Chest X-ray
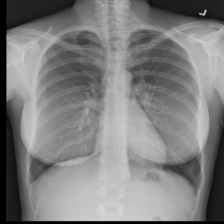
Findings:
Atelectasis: negative
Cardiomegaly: negative
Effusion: negative
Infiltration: positive
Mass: negative
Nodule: negative
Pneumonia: negative
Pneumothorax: negative
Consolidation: negative
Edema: negative
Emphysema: negative
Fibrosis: negative
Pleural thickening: negative
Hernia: negative